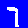
Digit: 7